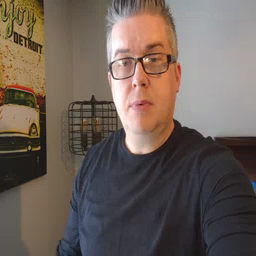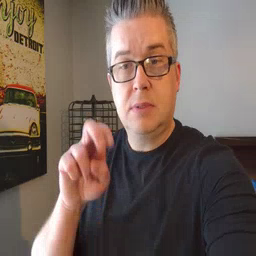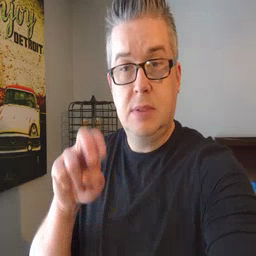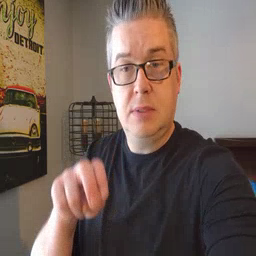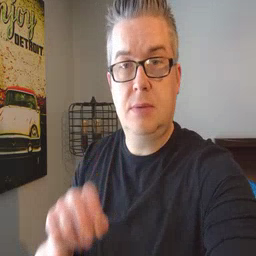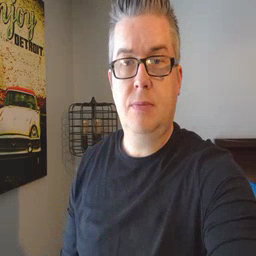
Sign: chair